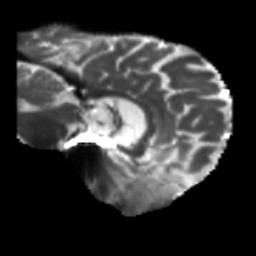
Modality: T2w
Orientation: sagittal
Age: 68
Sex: male
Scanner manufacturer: siemens
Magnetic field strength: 3 T
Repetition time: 5.47 s
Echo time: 0.0854 s